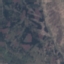
Land use / land cover class: HerbaceousVegetation